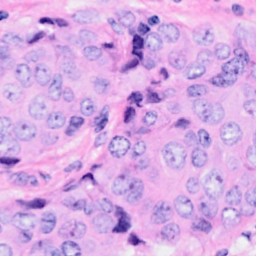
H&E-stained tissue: Breast